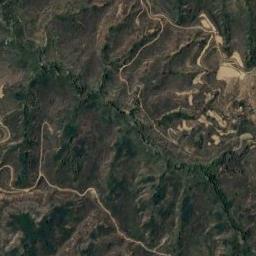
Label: mountain